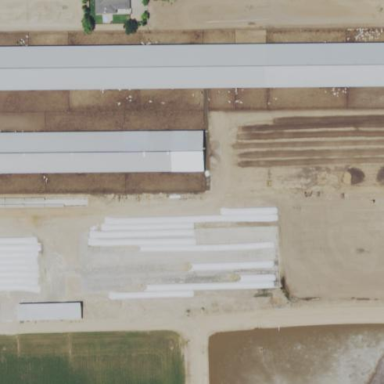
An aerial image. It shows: Farmyard area.